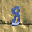
Label: 8